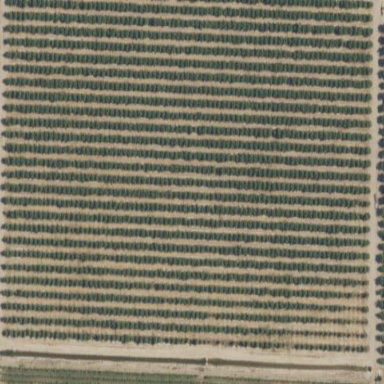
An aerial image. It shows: Vineyard growing grapes.